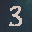
Label: 3